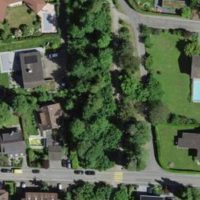
EUNIS habitat code: 54
Species observed at this site:
Colletes hederae